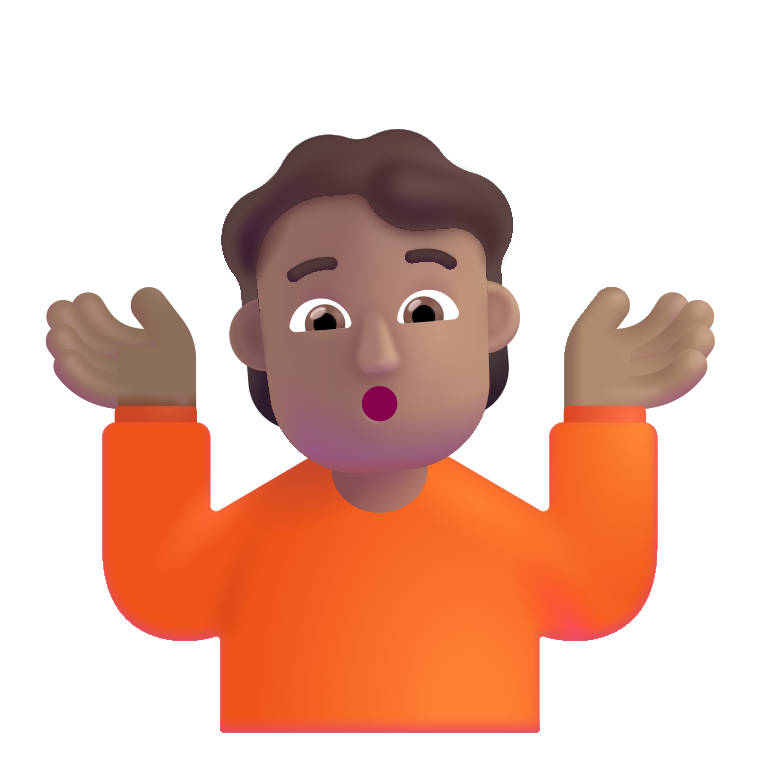
person shrugging color